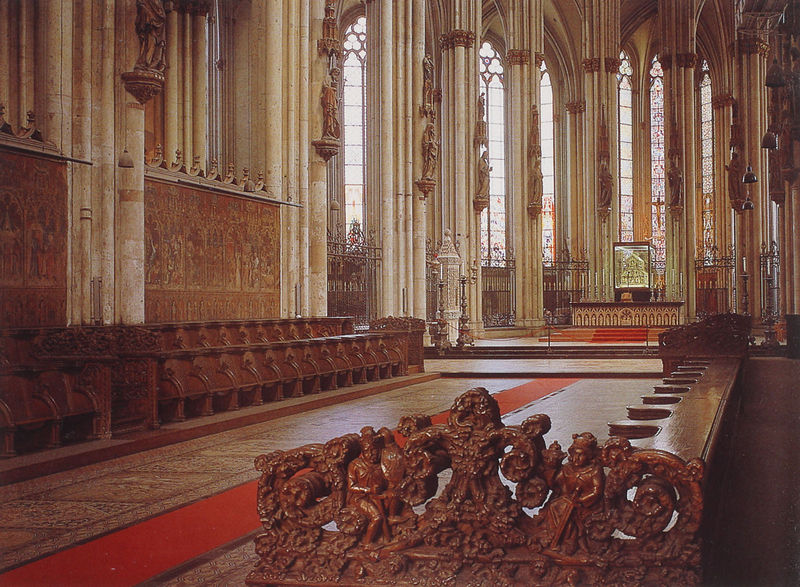
Titel: Kölner Dom, Chorgestühl
Standort: Köln, Dom (EU - D - NRW)
Schlagwörter: fenster, frankreich, holz, pfeiler, säulen, rot, zaun, teppich, innenraum, kirche, gotik, schiff, figuren, treppen, gestühl, stufen, foto, gang, altar, kathedrale, schnitzerei, lettner, skulpturen, bündelpfeiler, gotisch, altarraum, apsis, chor, heilige, geschnitzt, masswerk, lirche, chorumgang, chorgestühl, roter teppich, trpen, ul, pfeilerbündel